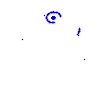
Particle: proton